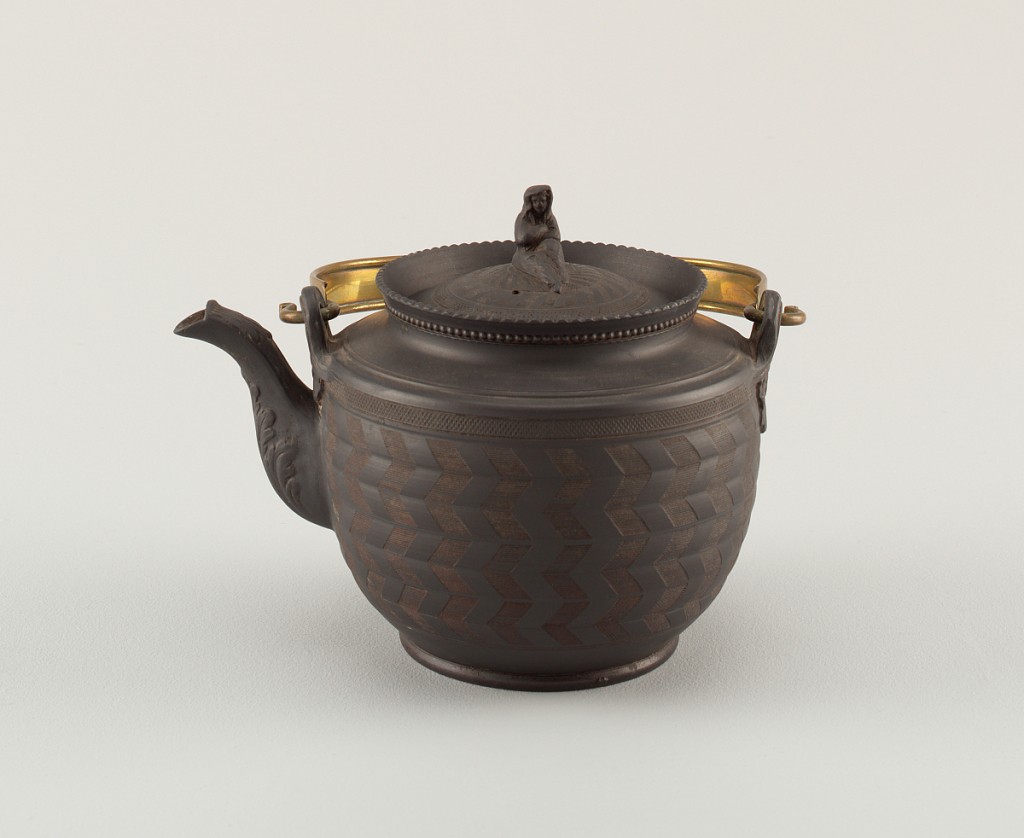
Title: Teapot and cover
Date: late 18th century
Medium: Unglazed stoneware ("black basalt")
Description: Semi ovoid, with simple molded foot, cavetto shoulder. Outward curving spout and two pierced tables for handle; flat domed cover with "window" knob. Low relief decoration of vertical chevron bands and horizontal ribbing; leaf ornament on spout and on handle attachments; beading on collar about mouth. Simple radiating chevron on cover. Flat brass handle soldered with hooks.